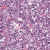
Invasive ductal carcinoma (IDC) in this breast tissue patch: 1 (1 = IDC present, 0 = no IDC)